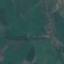
Land use / land cover: Pasture